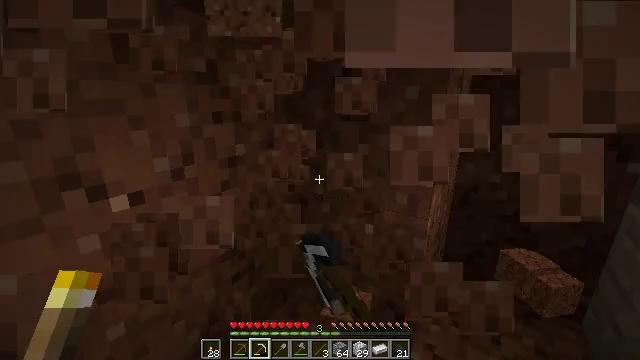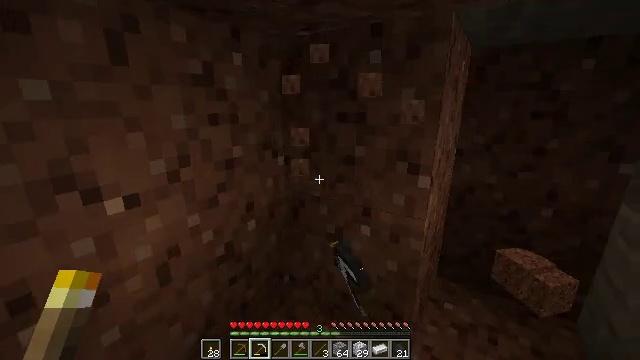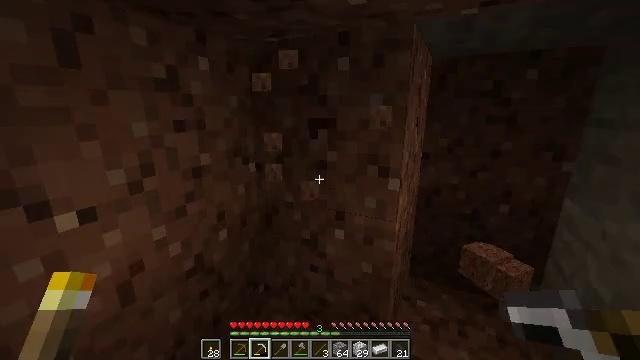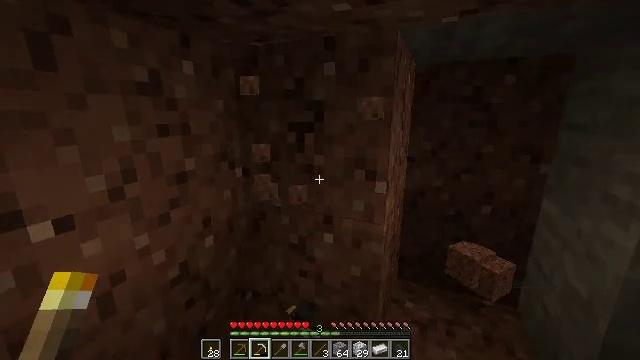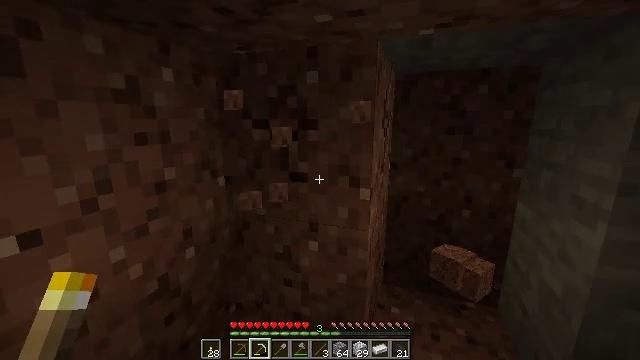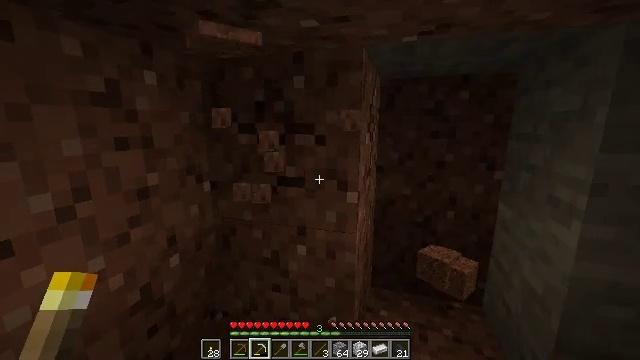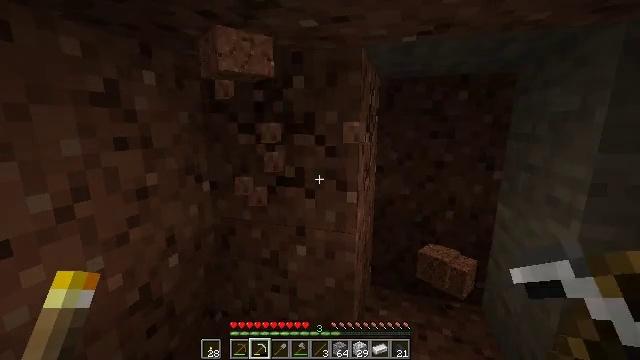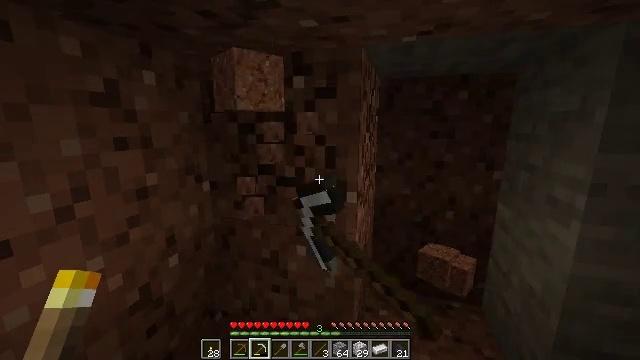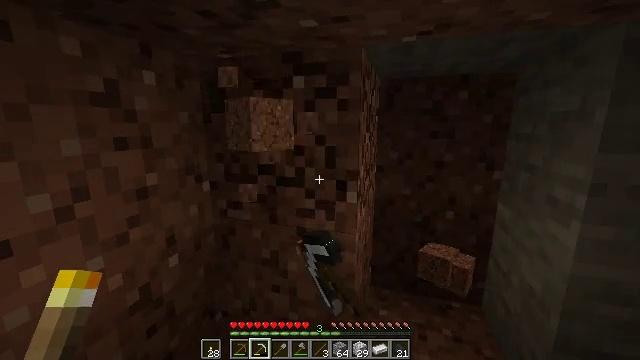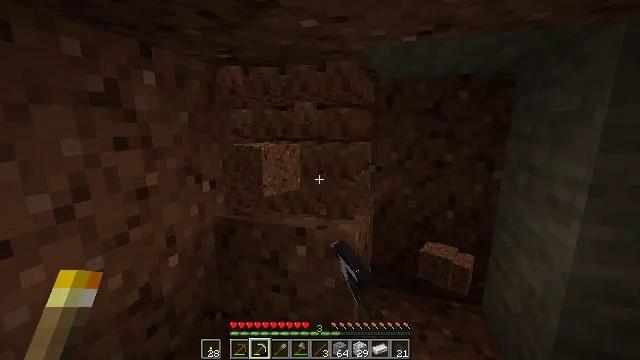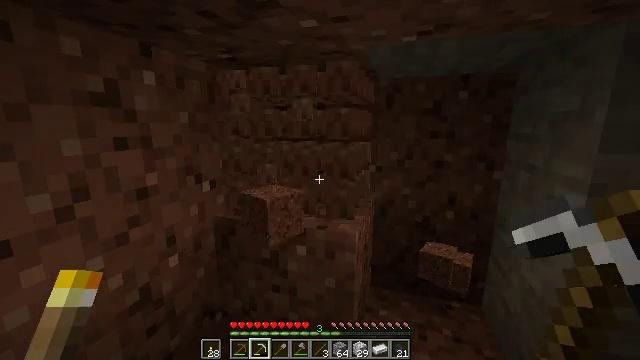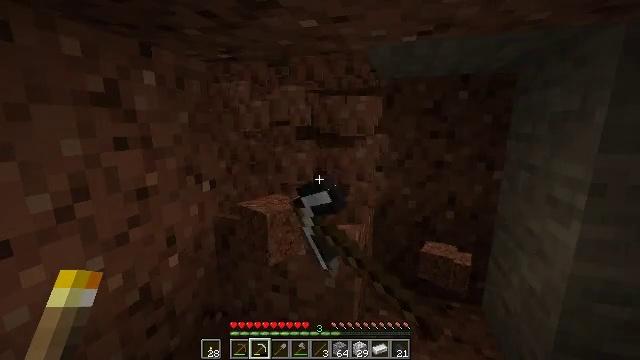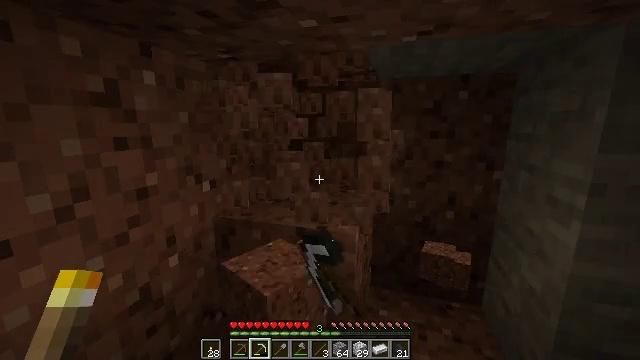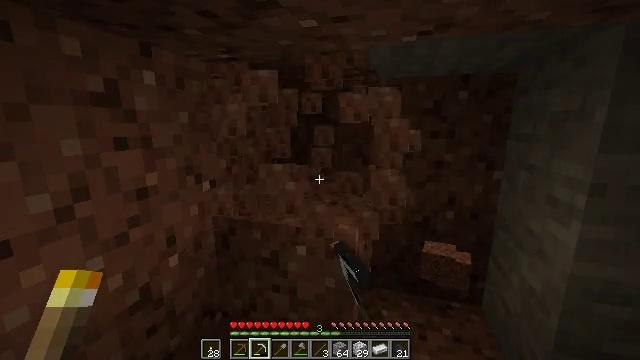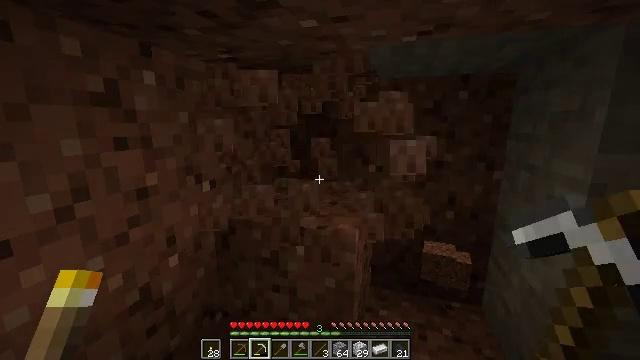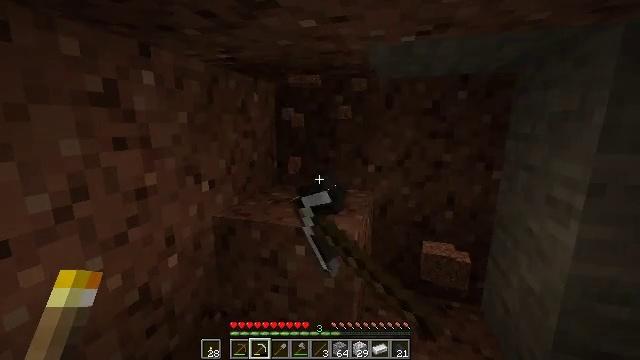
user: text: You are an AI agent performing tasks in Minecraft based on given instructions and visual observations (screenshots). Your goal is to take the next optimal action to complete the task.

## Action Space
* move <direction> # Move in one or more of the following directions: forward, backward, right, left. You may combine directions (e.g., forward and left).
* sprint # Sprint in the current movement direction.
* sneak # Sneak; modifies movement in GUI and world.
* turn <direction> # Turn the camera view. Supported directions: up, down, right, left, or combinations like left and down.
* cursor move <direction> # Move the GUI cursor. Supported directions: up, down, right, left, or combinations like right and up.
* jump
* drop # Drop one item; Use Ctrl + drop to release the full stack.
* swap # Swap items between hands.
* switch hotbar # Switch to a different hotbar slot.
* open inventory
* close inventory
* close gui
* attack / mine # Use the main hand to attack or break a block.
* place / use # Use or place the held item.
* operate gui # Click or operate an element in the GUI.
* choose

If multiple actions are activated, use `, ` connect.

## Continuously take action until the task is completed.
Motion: motion action
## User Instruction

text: Attack the ground to harvest granite.
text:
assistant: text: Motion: attack / mine
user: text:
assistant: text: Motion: turn right and up, attack / mine
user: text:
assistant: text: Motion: turn right, attack / mine
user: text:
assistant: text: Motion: turn right and up, attack / mine
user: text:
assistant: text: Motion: turn right, attack / mine
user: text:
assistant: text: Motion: attack / mine
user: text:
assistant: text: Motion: attack / mine
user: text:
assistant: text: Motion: attack / mine
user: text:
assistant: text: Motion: attack / mine
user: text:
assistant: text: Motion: attack / mine
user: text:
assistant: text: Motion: attack / mine
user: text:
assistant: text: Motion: attack / mine
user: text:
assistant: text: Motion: attack / mine
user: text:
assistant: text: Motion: attack / mine
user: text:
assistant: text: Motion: attack / mine
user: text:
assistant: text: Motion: turn down, attack / mine
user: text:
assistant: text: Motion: turn down, attack / mine
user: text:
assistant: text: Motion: turn down, attack / mine
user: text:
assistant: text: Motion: attack / mine
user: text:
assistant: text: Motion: attack / mine
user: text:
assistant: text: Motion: attack / mine
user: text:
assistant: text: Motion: attack / mine
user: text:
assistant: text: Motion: attack / mine
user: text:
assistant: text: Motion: attack / mine
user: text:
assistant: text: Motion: attack / mine
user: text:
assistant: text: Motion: attack / mine
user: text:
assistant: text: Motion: attack / mine
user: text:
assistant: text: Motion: move forward and move left, attack / mine
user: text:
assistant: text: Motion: move forward and move left, attack / mine
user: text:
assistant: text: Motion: move forward and move left